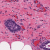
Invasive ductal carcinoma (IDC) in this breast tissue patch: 0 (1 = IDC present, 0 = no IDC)